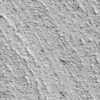
Label: not_dusty